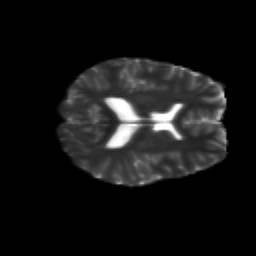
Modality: T2w
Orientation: axial
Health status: healthy
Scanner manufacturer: siemens
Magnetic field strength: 3 T
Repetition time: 10 s
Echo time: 0.092 s